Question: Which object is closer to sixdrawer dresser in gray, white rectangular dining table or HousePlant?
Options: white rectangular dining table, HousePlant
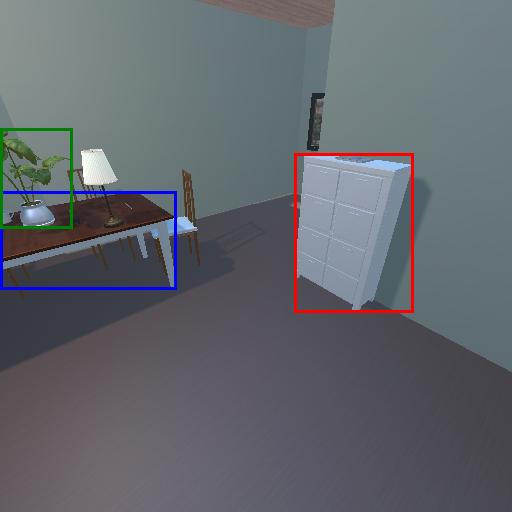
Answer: white rectangular dining table